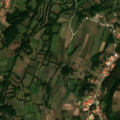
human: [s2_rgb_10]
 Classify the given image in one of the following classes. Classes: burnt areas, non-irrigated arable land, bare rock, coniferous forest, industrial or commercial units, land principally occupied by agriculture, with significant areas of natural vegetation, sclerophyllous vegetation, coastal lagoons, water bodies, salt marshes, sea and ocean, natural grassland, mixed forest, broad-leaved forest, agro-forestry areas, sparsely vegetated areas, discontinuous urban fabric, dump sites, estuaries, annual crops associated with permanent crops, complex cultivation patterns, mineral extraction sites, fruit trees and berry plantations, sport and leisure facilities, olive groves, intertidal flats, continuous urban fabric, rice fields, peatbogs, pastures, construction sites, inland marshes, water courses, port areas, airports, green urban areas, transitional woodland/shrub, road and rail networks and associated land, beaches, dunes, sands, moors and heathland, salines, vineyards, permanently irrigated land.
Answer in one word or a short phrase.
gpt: discontinuous urban fabric, complex cultivation patterns, land principally occupied by agriculture, with significant areas of natural vegetation, broad-leaved forest